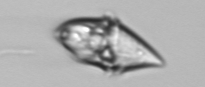
Label: Gyrodinium